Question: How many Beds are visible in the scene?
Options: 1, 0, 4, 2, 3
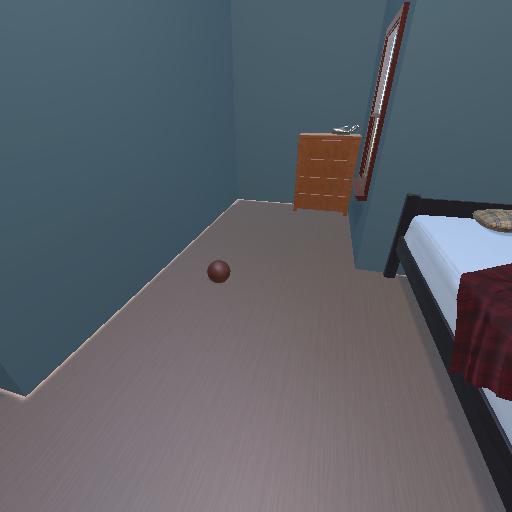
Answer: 1